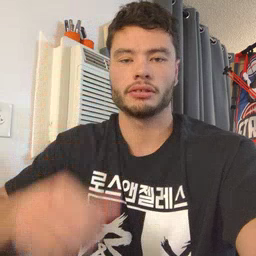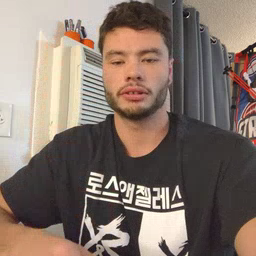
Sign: flag